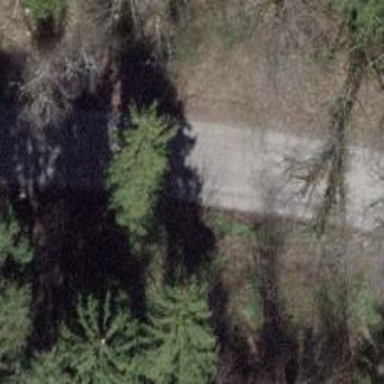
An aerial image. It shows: Unclassified road.